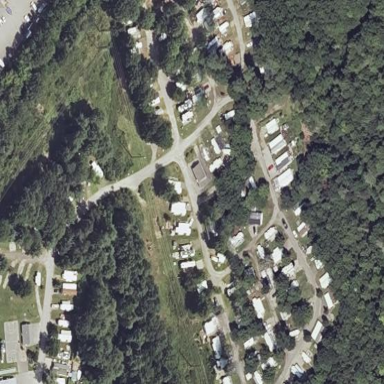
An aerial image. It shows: Caravan site for tourism.